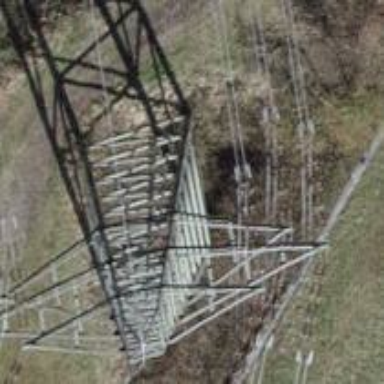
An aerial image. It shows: Power line with three cables.